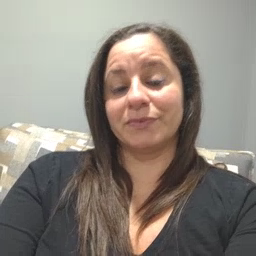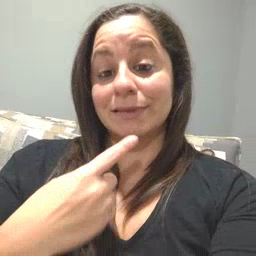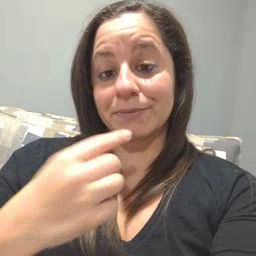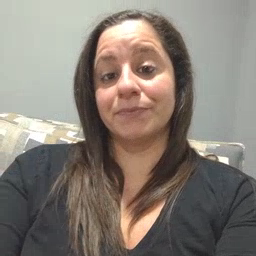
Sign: say